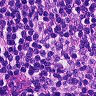
Metastatic tissue present: no